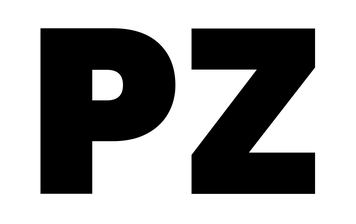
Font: Poppins-Black